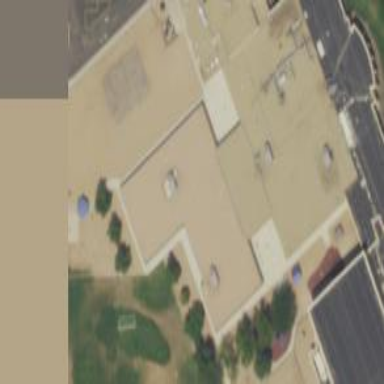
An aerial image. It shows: School building.